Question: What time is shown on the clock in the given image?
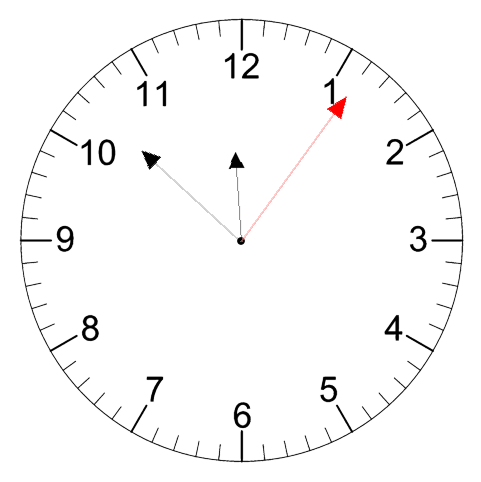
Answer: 11:52:06